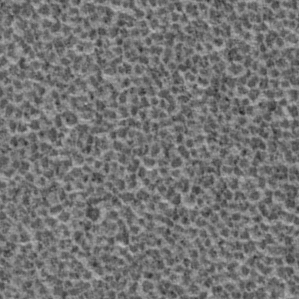
Label: frost